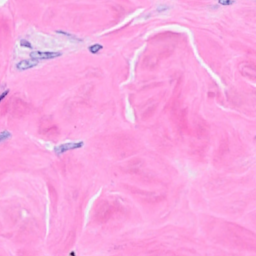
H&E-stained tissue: Breast